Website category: auto
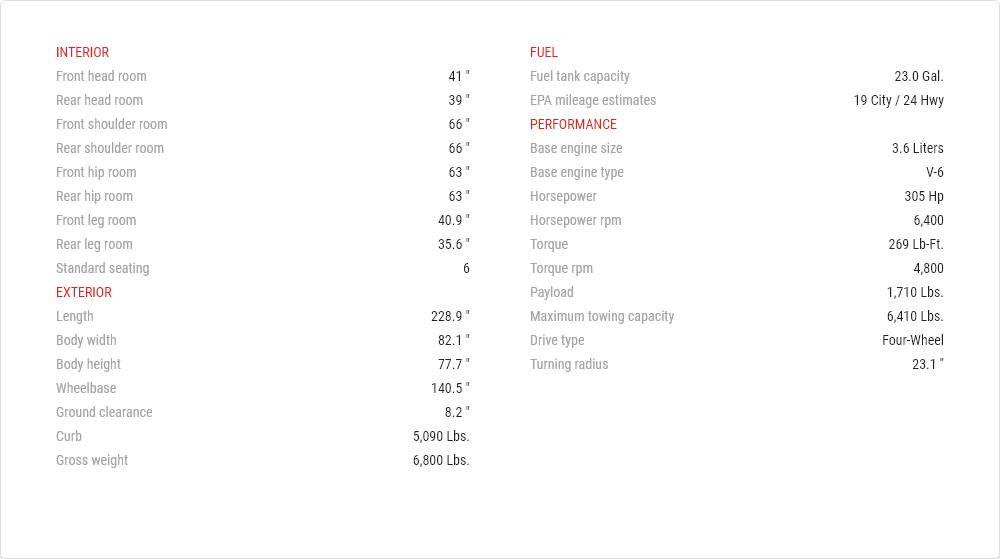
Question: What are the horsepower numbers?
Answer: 305 hp

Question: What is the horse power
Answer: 305 hp

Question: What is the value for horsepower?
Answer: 305 hp

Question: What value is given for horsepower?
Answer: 305 hp

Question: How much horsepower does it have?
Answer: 305 hp

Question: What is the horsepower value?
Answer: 305 hp

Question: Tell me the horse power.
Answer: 305 hp

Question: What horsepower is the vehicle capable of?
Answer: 305 hp

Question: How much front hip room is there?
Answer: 63 "

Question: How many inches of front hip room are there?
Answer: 63 "

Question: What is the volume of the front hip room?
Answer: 63 "

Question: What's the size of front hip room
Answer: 63 "

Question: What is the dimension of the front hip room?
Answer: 63 "